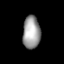
Tissue: lung
Cell type: Epithelial cells
Senescence score: 0.2021
Nuclear area (px): 559
Mean DAPI intensity: 157.335